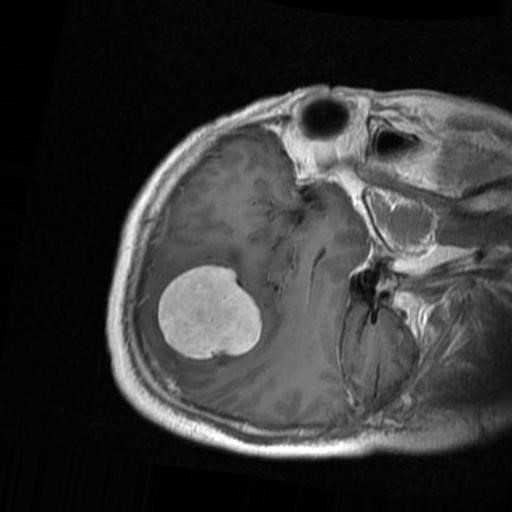
Label: brain_menin